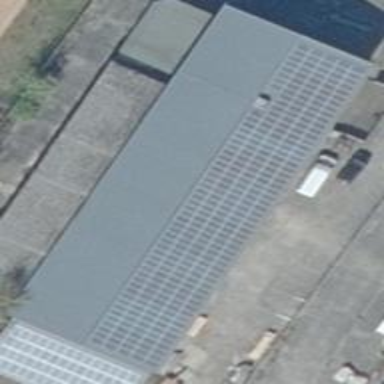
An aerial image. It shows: Building equipped with solar photovoltaic panel for generating electricity. The small installation is solar power generator.